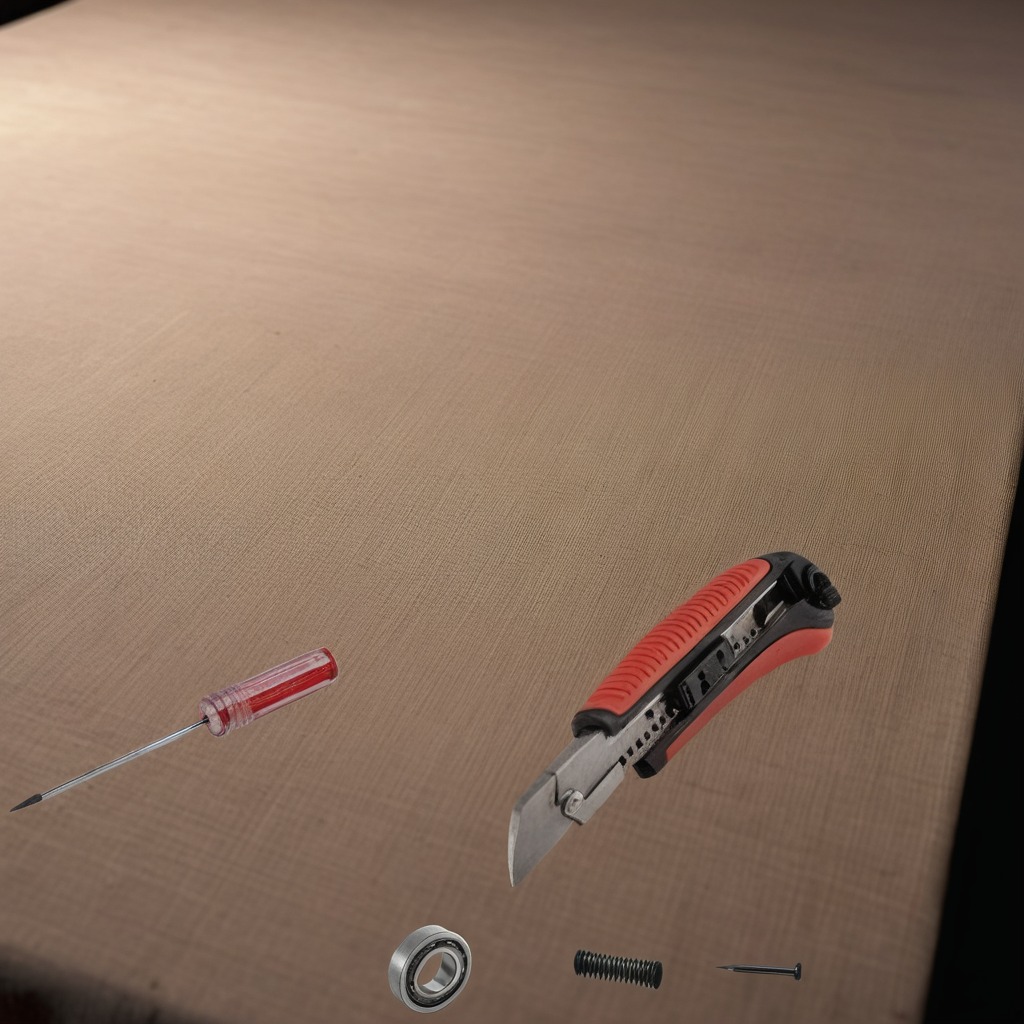
A ball bearing, a knife, an iron nail, a coiled metal spring, and a screwdriver are lying on the wooden table.